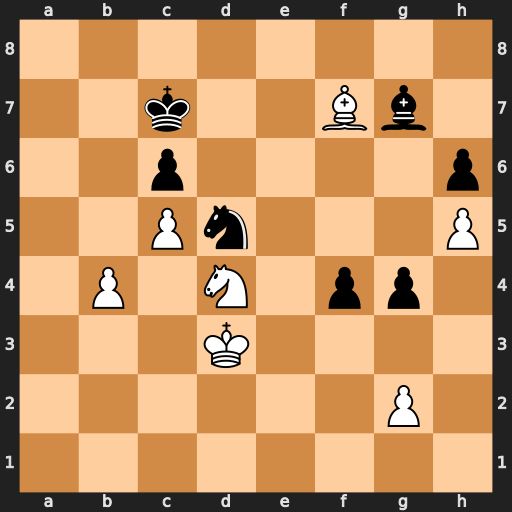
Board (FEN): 8/2k2Bb1/2p4p/2Pn3P/1P1N1pp1/3K4/6P1/8
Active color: w
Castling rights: -
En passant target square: -
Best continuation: Ne6+ Kd7 Nxg7